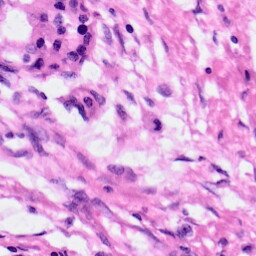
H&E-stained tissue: Pancreatic